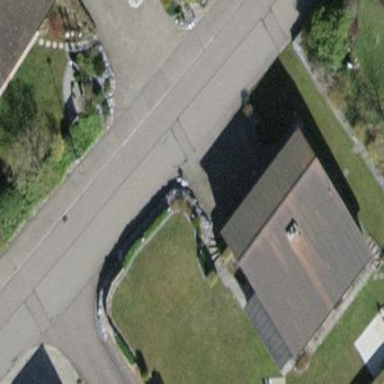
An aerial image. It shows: Detached building.